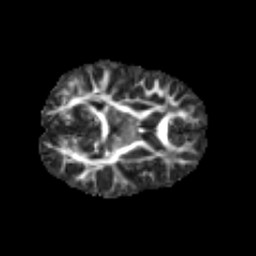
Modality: FA
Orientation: axial
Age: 6
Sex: male
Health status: healthy